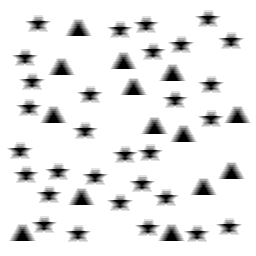
Squares: 0
Triangles: 14
Stars: 30
Total shapes: 44